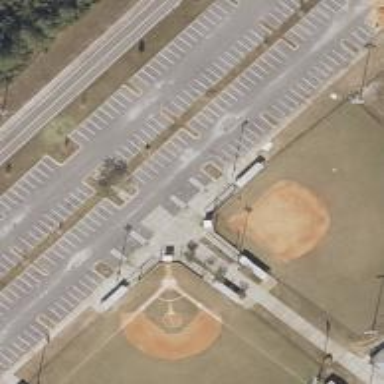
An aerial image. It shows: Bleachers on leisure land.